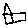
Label: house